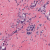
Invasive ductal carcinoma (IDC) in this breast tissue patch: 0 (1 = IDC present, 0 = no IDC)